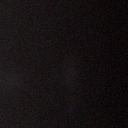
Screen state: off